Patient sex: M
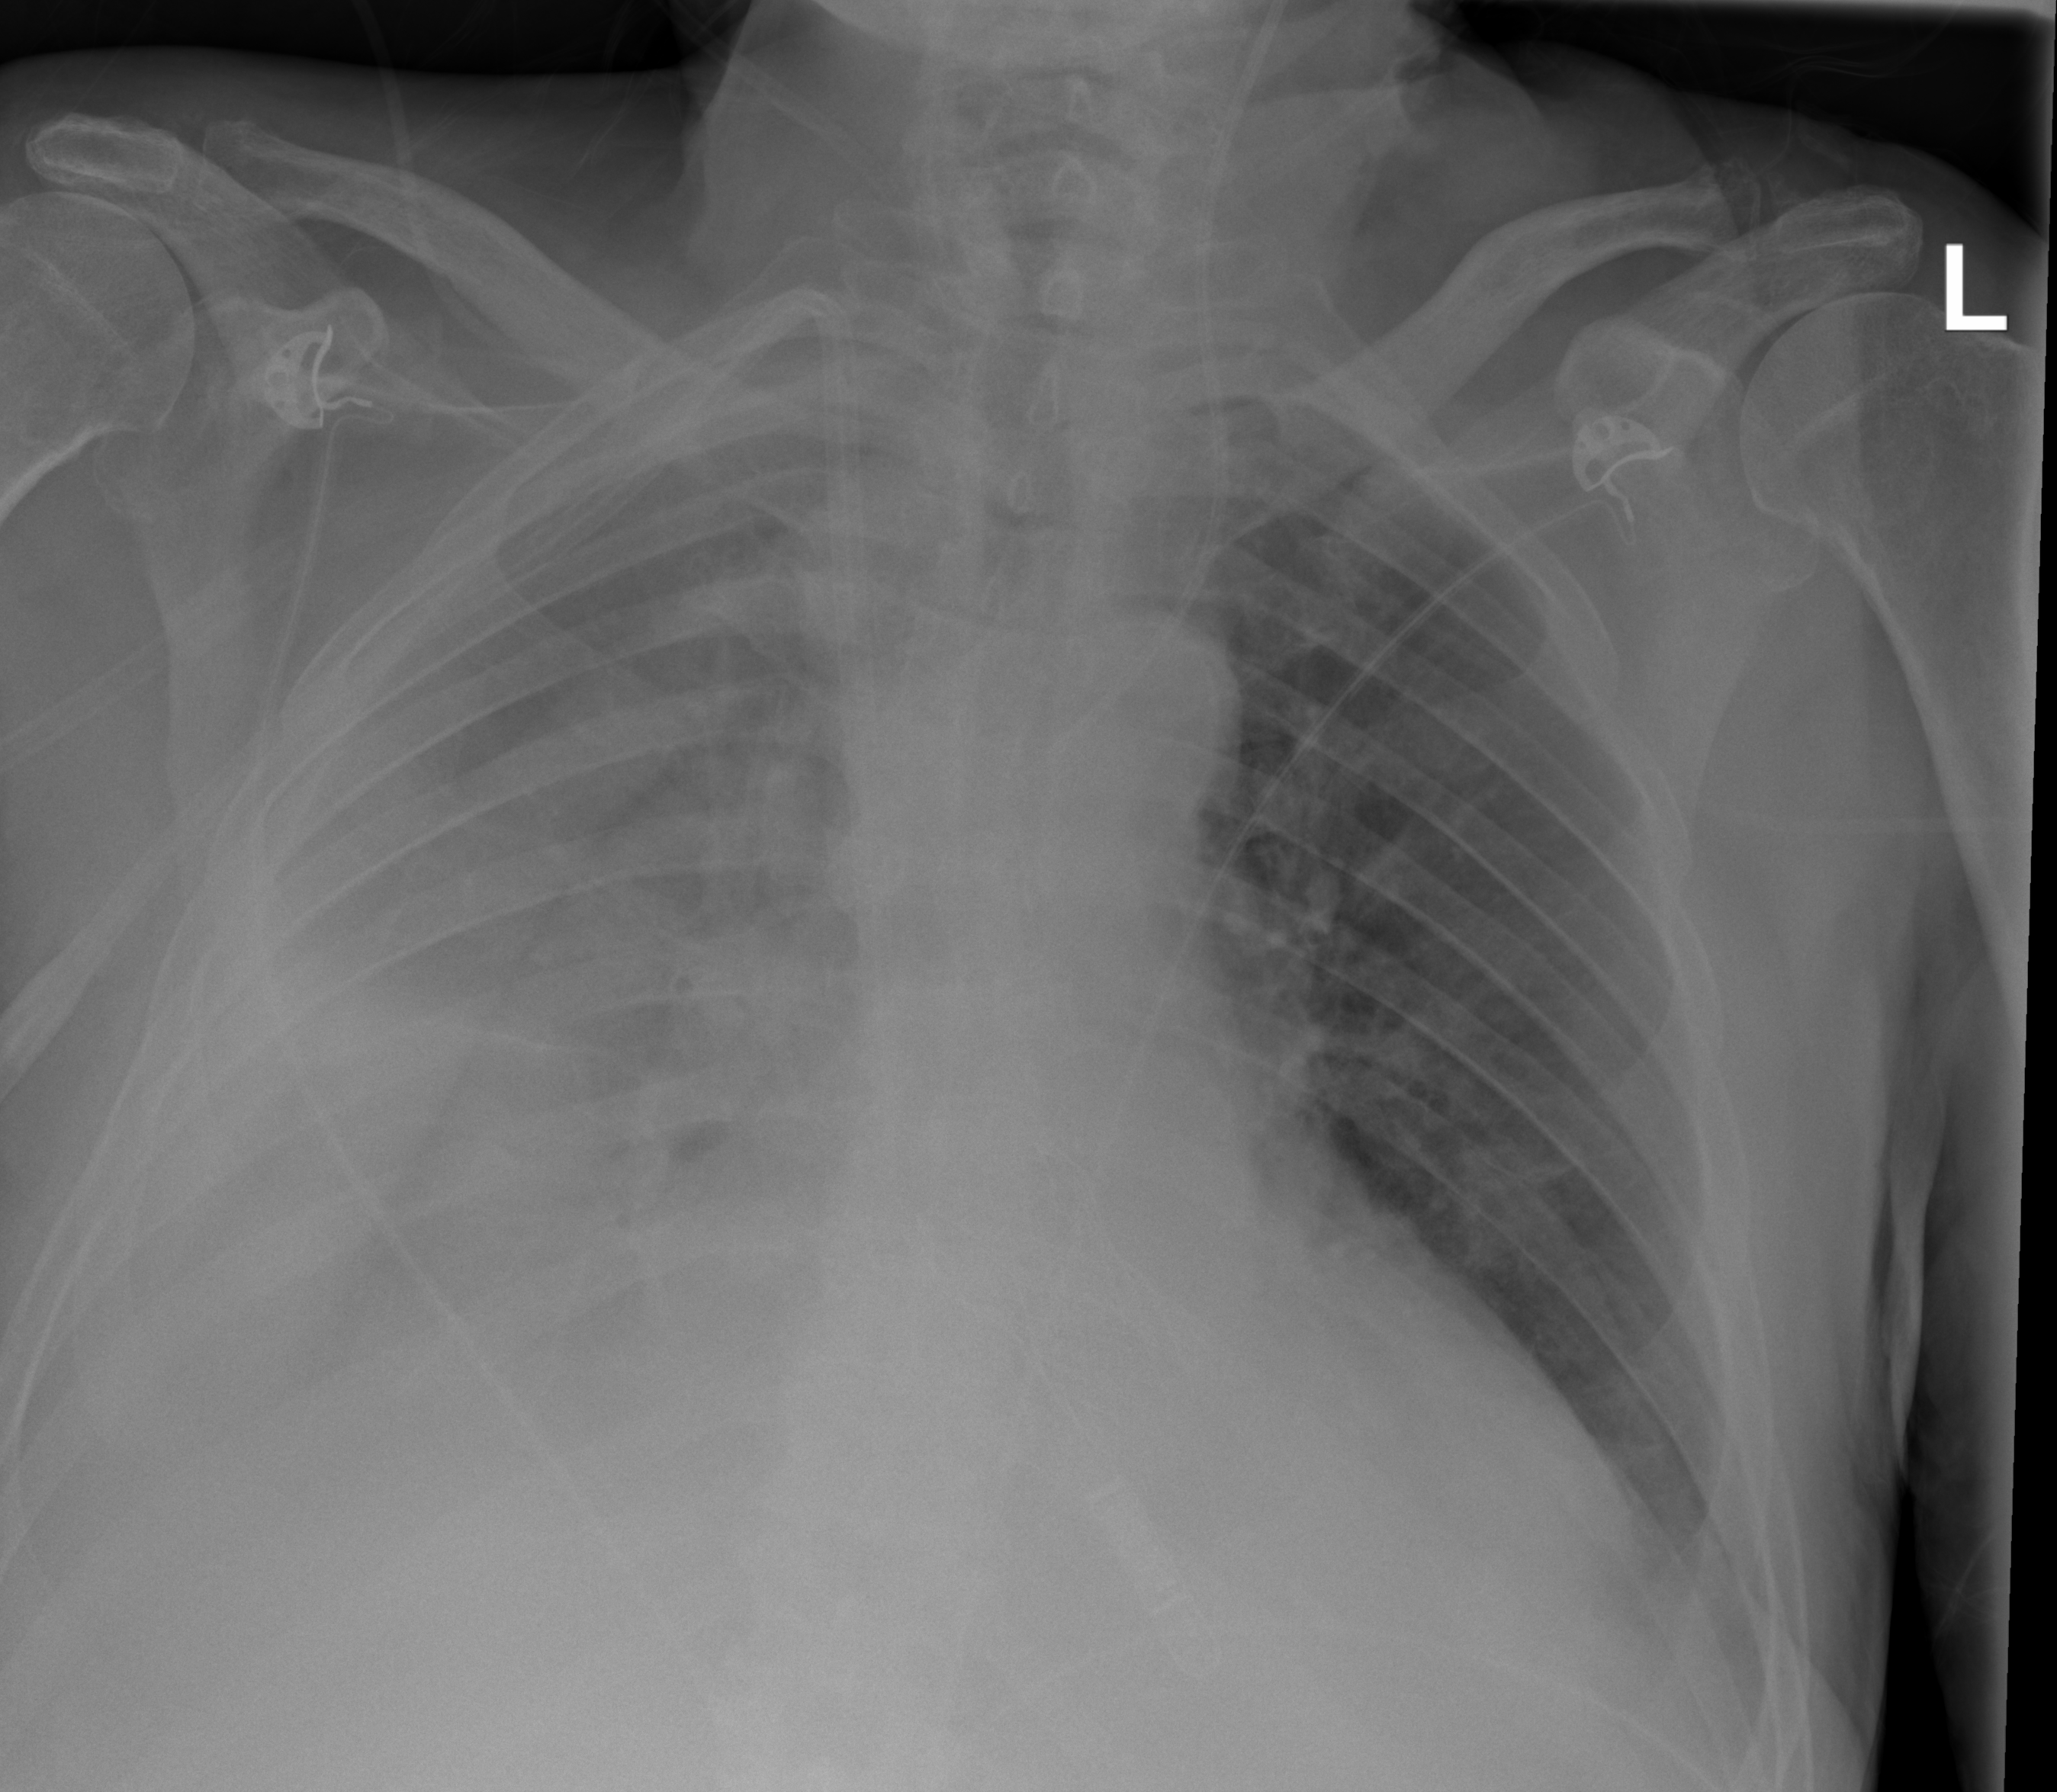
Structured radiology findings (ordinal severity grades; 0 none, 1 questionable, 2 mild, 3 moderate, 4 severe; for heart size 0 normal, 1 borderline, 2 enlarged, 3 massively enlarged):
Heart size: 2
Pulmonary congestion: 0
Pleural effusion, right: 3
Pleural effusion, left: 2
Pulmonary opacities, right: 3
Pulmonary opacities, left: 3
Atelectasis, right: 3
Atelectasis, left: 2